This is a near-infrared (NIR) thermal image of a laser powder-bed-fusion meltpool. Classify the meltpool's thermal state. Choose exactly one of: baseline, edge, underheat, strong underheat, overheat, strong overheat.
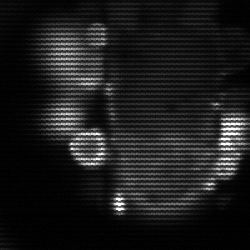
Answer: strong underheat